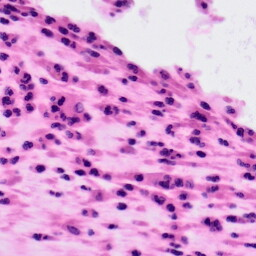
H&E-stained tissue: Colon